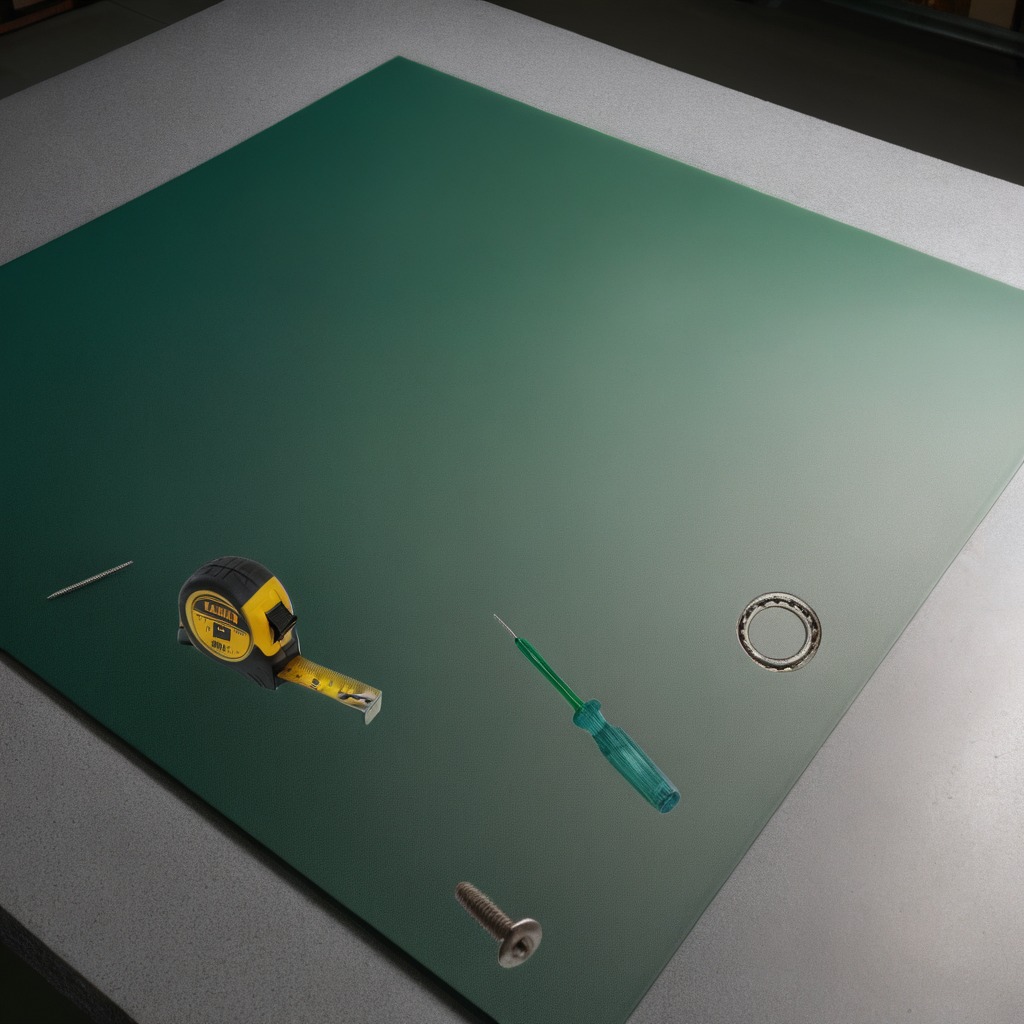
A ball bearing, a measuring tape, a metal machine screw, an iron nail, and a screwdriver are lying on the granite tabletop.